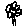
Label: flower